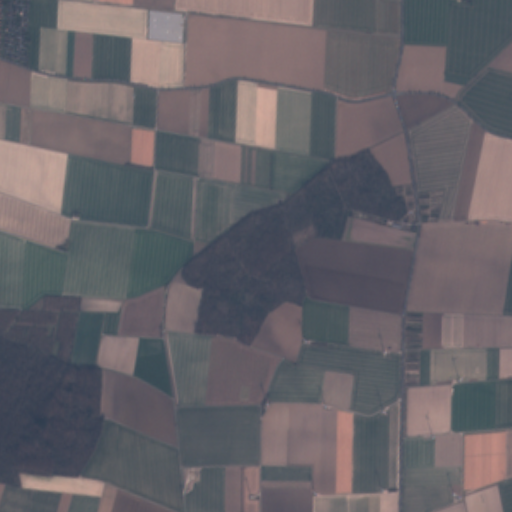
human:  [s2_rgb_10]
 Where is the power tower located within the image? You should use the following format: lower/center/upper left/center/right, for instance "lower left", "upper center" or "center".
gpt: The power tower is located in the lower right of the image.
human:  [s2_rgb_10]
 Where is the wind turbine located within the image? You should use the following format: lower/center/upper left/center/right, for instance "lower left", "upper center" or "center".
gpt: The wind turbine is located in the lower right of the image.
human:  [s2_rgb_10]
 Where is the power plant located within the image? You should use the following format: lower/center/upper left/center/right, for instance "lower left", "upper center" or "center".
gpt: There is no power plant in the image.